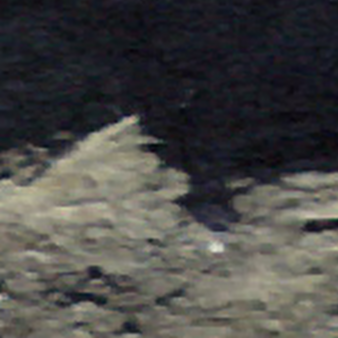
Label: other